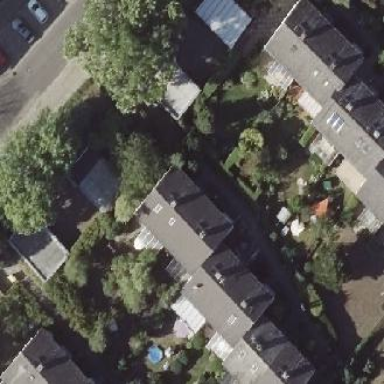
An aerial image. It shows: Gabled roofed house.